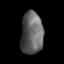
Tissue: skin
Cell type: Epithelial cells
Senescence score: 0.2228
Nuclear area (px): 909
Mean DAPI intensity: 98.59